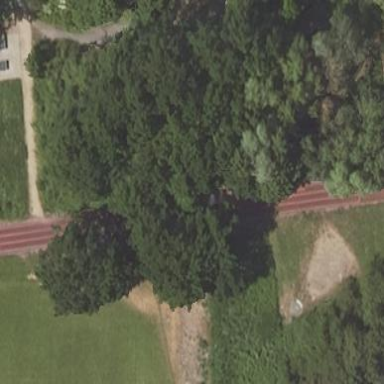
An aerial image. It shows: Tartan track for leisure land activities.